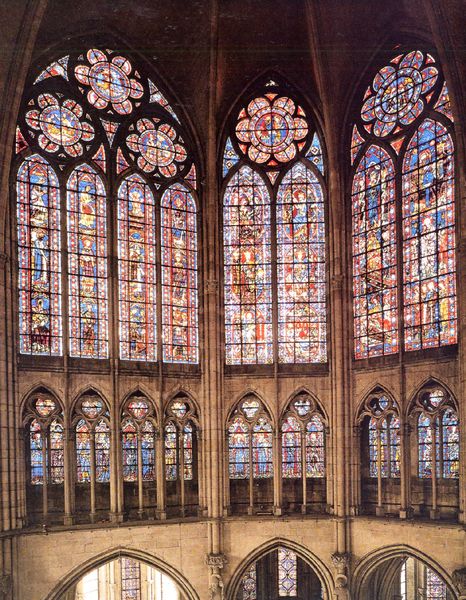
Titel: Chor der Kathedrale St. Pierre in Troyes
Standort: Troyes, St. Pierre (EU - F)
Schlagwörter: blau, gelb, bunt, fenster, glas, licht, pfeiler, säulen, rot, architektur, kirche, innen, gotik, bogen, farben, innenansicht, foto, bögen, eingang, kathedrale, spitzbogen, spitzbögen, apsis, chor, rosetten, maßwerk, kirchenfenster, bleiverglasung